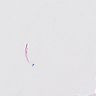
Metastatic tissue present: no